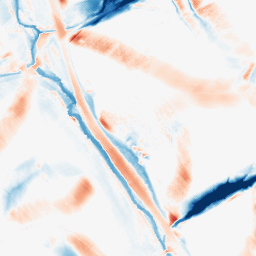
Category: morphological
Decomposition family: morphological_diamond
Decomposition parameters: operation: average
radius: 20
Upsampling method: quartic
Upsampling parameters: scale: 4
Upsampling scale: 4